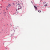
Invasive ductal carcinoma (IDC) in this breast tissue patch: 0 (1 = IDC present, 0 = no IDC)